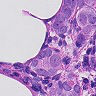
Metastatic tissue present: yes